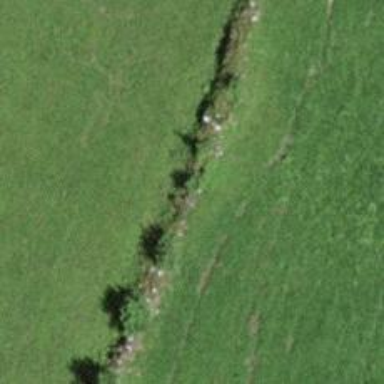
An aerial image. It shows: Wall made of dry stone.